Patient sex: F
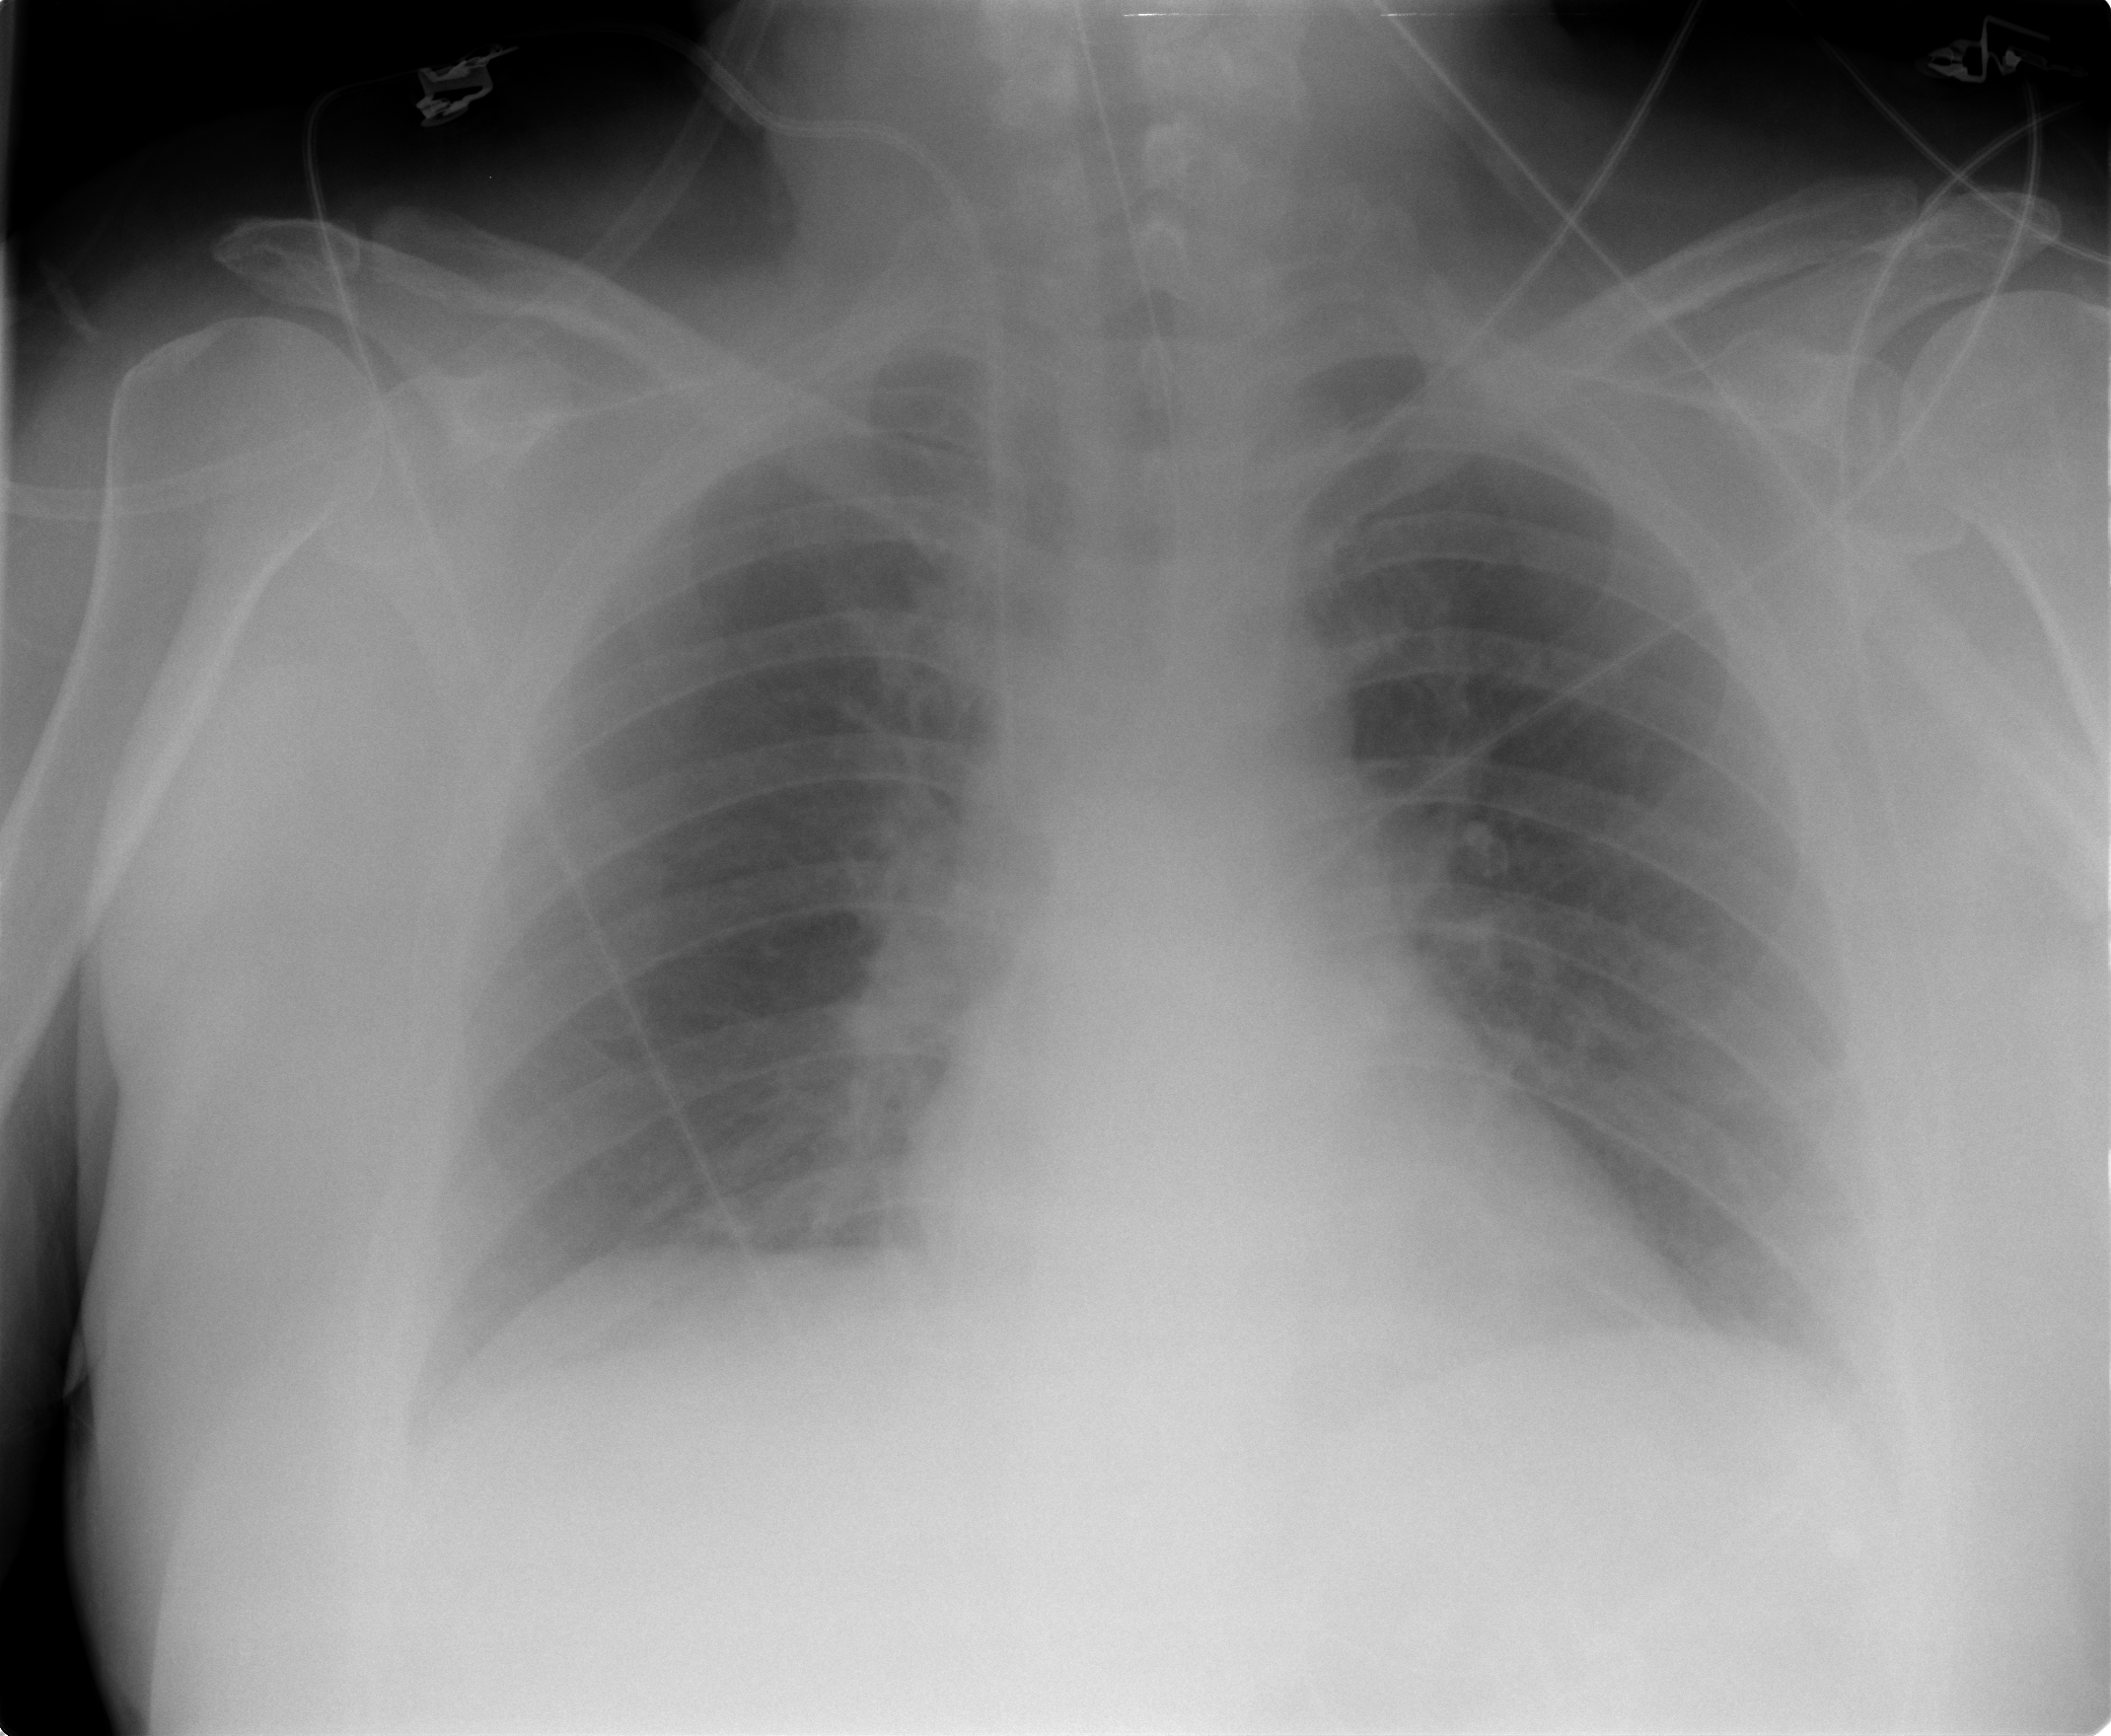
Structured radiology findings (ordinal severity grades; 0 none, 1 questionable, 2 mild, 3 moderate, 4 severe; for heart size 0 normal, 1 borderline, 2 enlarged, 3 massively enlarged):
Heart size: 0
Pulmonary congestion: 0
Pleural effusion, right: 1
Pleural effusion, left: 1
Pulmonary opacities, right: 0
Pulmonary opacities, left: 0
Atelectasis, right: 2
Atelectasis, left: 2